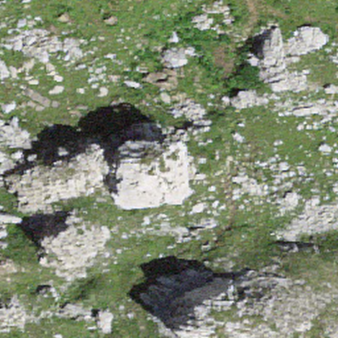
Label: bouldering_area